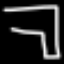
Label: pants